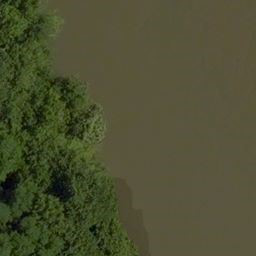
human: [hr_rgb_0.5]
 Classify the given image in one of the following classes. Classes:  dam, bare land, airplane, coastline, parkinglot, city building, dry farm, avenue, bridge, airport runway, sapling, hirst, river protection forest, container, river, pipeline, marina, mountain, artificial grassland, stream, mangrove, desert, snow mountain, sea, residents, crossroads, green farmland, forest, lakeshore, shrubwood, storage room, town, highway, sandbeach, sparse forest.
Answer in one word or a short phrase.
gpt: river protection forest